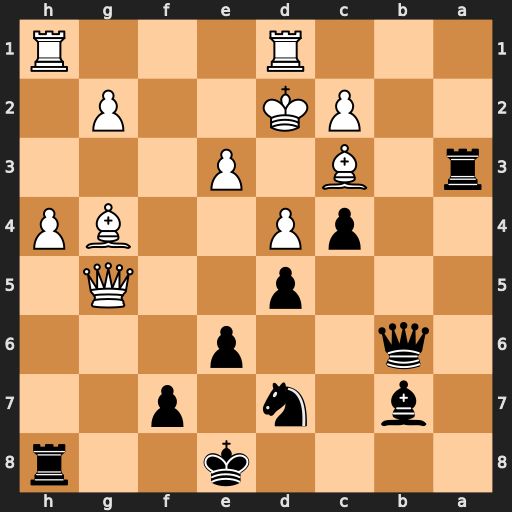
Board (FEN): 4k2r/1b1n1p2/1q2p3/3p2Q1/2pP2BP/r1B1P3/2PK2P1/3R3R
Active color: b
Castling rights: k
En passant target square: -
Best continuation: Rxc3 Rb1 Qa5